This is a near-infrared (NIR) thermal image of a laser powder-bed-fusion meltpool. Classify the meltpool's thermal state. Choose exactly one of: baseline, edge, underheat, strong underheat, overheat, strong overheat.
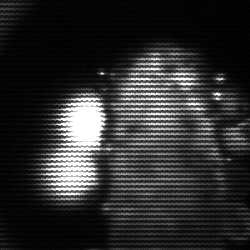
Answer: strong underheat